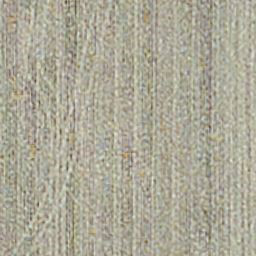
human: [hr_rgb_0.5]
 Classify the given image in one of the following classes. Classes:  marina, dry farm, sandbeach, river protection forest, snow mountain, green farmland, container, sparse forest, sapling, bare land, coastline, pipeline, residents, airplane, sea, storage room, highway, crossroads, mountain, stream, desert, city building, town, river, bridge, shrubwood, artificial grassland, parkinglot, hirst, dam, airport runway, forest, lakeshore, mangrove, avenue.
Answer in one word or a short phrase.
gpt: dry farm